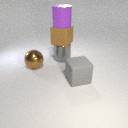
large gray rubber cube to the right of large gray metal cylinder